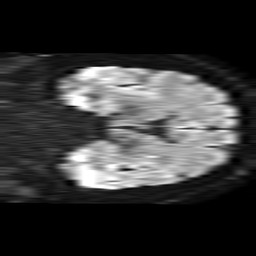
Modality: TRACE
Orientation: coronal
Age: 54
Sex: male
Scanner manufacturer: philips
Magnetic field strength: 1.5 T
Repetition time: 4.6 s
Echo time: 0.09059 s